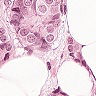
Metastatic tissue present: yes